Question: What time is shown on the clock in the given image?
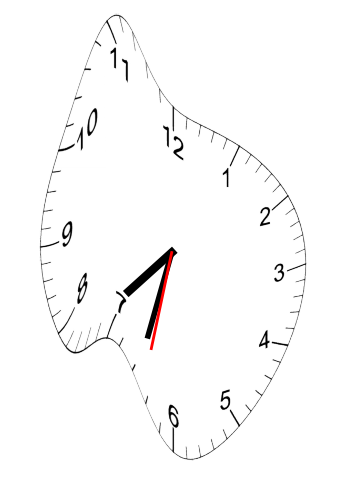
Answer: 07:32:32